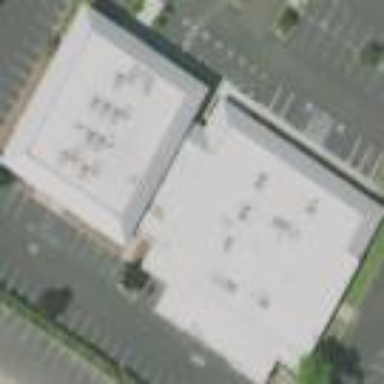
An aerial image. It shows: Building.